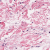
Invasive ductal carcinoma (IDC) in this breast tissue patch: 0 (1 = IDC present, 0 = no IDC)